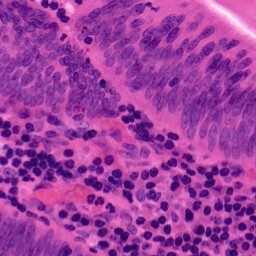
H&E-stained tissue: Colon